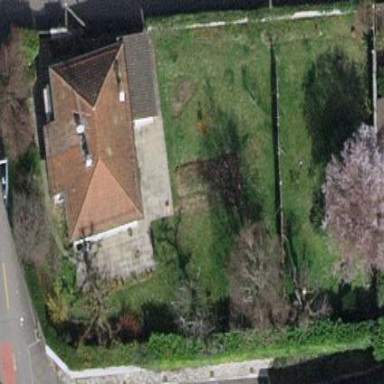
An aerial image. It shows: Garden enclosed by fence.